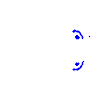
Particle: kaon